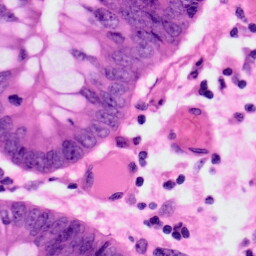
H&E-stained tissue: Colon